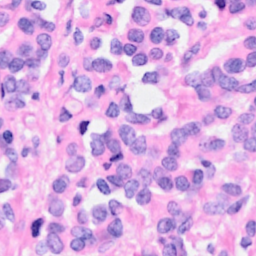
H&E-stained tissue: Breast